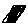
Label: triangle